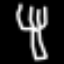
Label: fork